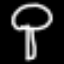
Label: mushroom